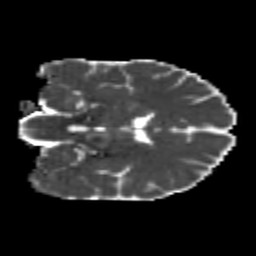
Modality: MD
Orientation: coronal
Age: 26
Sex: male
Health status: healthy
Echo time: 0.074 s